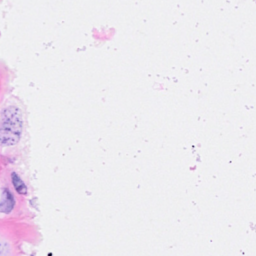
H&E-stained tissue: Breast